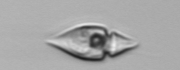
Label: Amphidinium